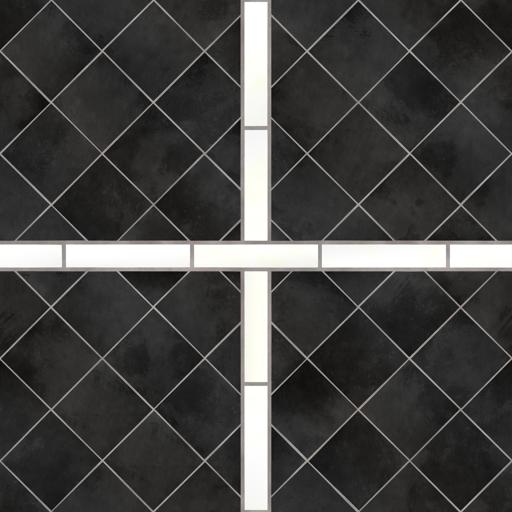
Tags: black dark tiled tiles